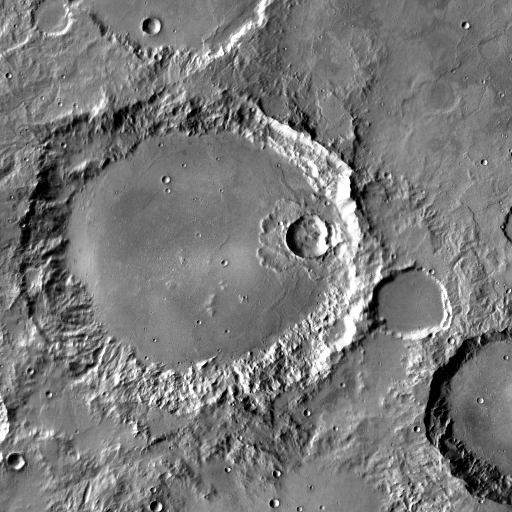
Crater classes present: Background, Other, Layered